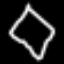
Label: diamond